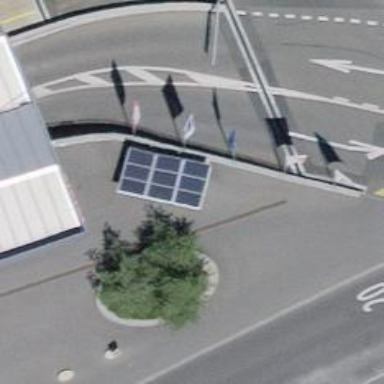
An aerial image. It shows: Charging station.